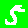
Digit: 5